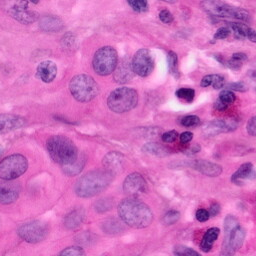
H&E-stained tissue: Pancreatic